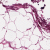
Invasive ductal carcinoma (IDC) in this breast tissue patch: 0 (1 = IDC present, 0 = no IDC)